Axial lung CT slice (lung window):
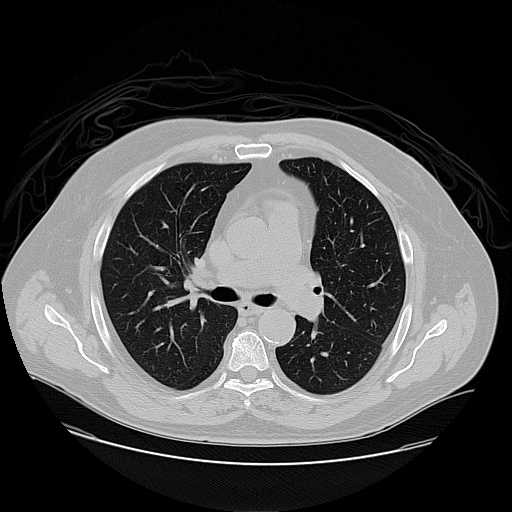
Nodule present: no